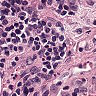
Metastatic tissue present: no